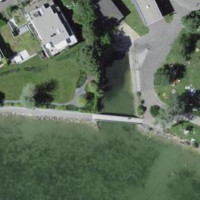
EUNIS habitat code: 55
Species observed at this site:
Chroicocephalus ridibundus